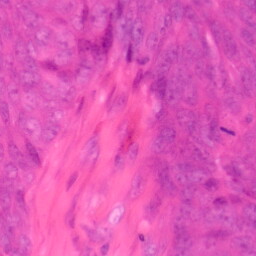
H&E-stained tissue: Colon